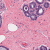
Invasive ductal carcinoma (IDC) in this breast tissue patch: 0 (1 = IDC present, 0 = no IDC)